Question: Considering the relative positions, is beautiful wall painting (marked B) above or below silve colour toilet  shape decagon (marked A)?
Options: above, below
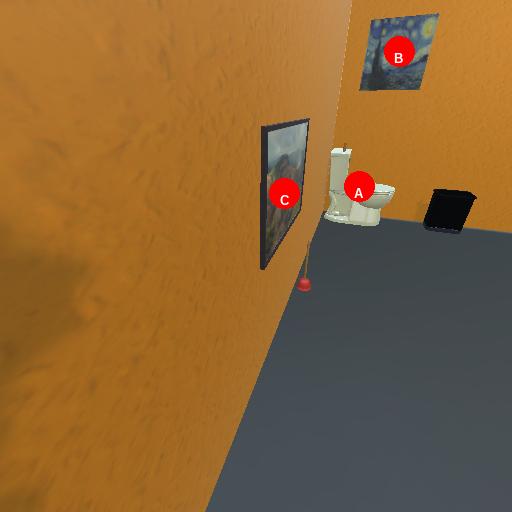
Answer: above